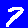
Digit: 7